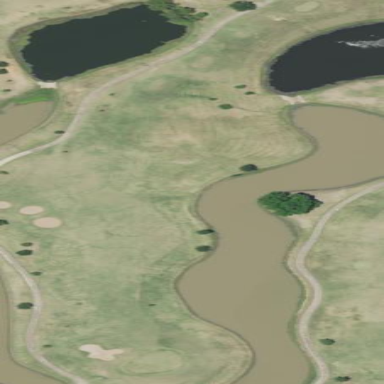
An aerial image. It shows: Golf hole within leisure land area of golf course.